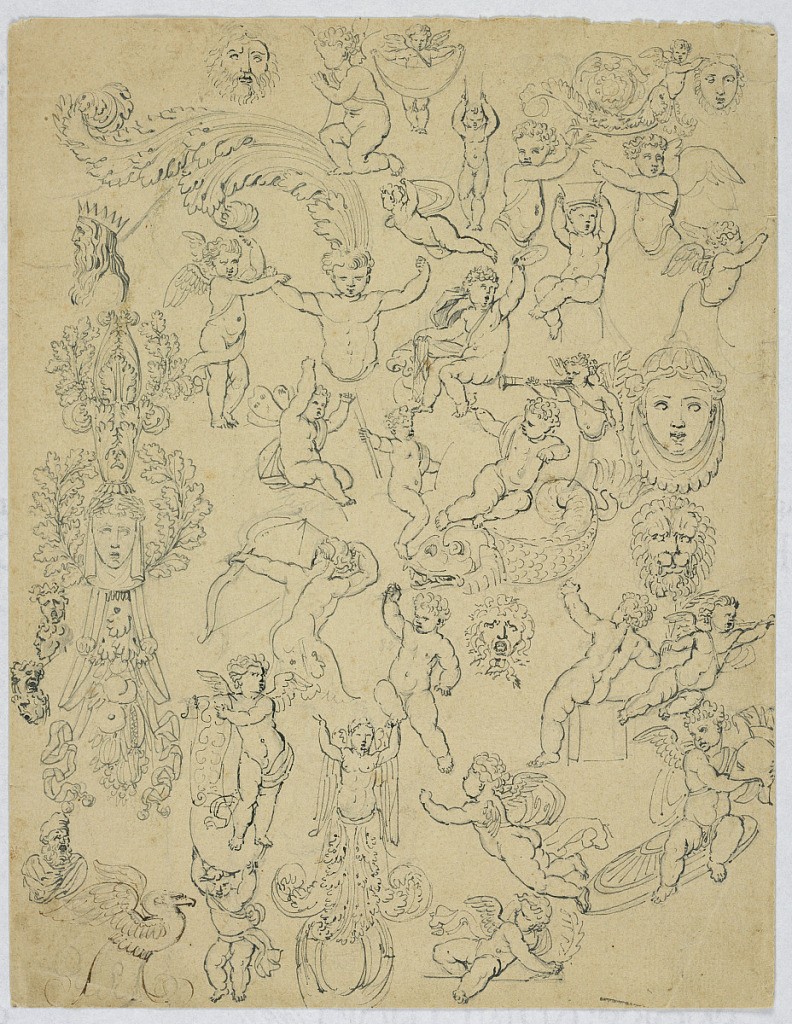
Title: Sheet with putti and studies after the antique
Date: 1800–1825
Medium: Graphite, pen and black ink on paper
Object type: Drawing
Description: The sheet is covered in figural studies for putti, fantastical creatures, masks, and other decorative motifs.